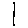
Label: line